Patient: sex M, age 32
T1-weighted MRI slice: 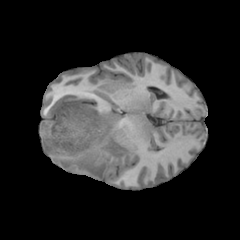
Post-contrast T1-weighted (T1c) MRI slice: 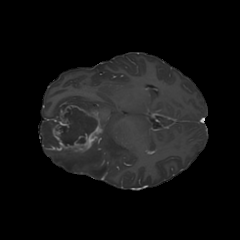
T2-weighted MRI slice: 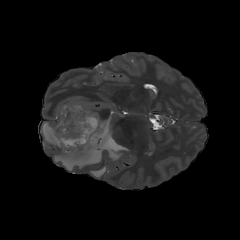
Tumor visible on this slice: yes
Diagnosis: Glioblastoma, IDH-wildtype
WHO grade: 4